Question: Today I set in my new working Environment and I have to install eclipse. I downloaded the 'ADT', and when I tried to download eclipse Plug-Ins from the link 'http://' it did not work because of Connection issues. I coped this Problem by downloading the Plug-Ins as a zip file and I added it.
Now, when I open eclipse and click on the SDK Manager to download the new APIs and the other stuff, I receive the below posted Screen shot. Is there any other way to install it?

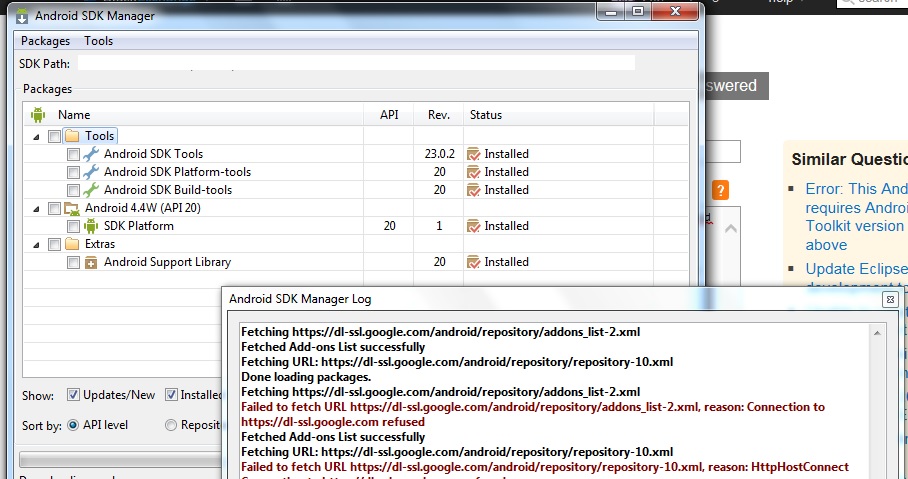
Answer: It seems you are connecting to the internet through a firewall or proxy server. check this out and it should work. Also when you try to open the SDK manager try to run it as an administrator. because some folders are somehow protected, and when the SDK tries to write into it, it faces acess problems. So it is better to run the SDK as an administrator.